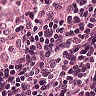
Metastatic tissue present: no